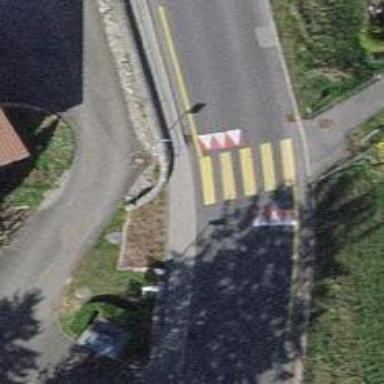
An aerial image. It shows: Marked road crossing.